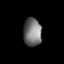
Tissue: lung
Cell type: Fibroblasts
Senescence score: 0.6104
Nuclear area (px): 495
Mean DAPI intensity: 117.01